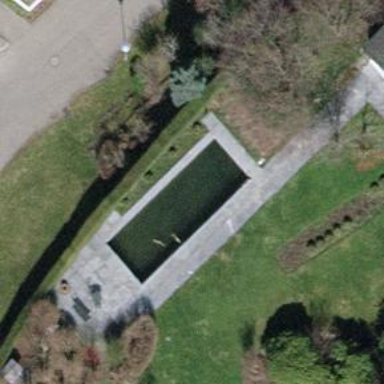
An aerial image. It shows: Swimming pool located in leisure land.